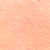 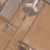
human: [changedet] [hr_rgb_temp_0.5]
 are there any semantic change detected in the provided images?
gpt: This area was urbanized.